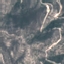
Land use / land cover class: HerbaceousVegetation